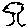
Label: tree